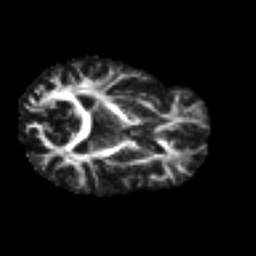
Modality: FA
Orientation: axial
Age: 42
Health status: ill
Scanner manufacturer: philips
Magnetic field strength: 3 T
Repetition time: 9 s
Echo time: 0.127 s